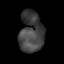
Tissue: lung
Cell type: Epithelial cells
Senescence score: 0.1853
Nuclear area (px): 961
Mean DAPI intensity: 65.251